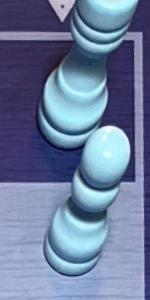
Label: Pawn_White